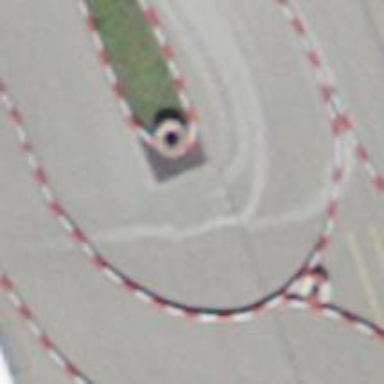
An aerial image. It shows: Asphalt raceway designed for karting sports.